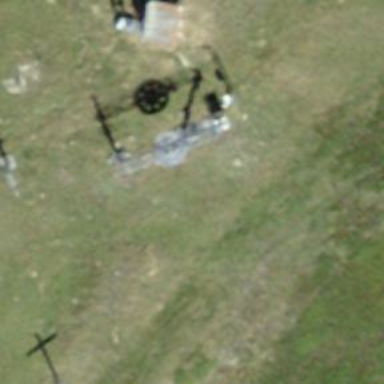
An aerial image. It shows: Pylon used for aerialway.